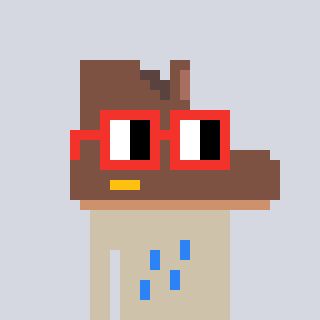
a pixel art character with square red glasses, a boot-shaped head and a bege-colored body on a cool background